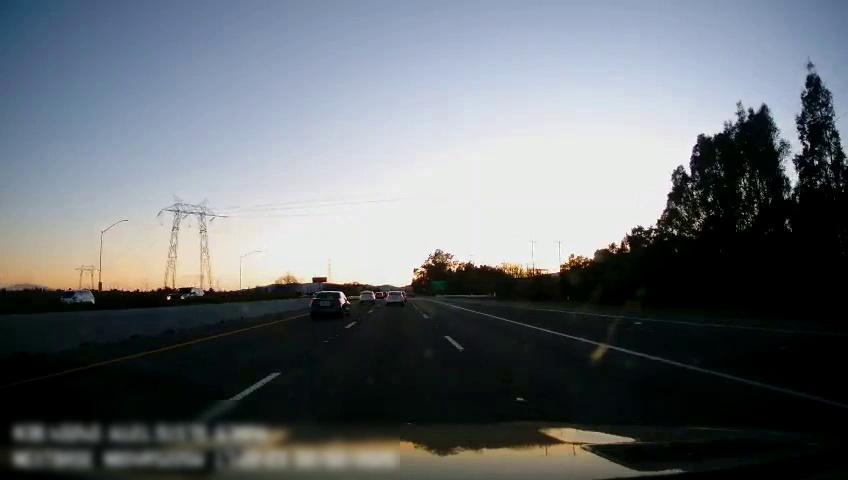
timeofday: Day
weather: Sunny
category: Drivable Space
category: Vehicles | Car
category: Vehicles | SUV
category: Vehicles | SUV
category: Vehicles | Car
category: Vehicles | Car
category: Vehicles | Truck
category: Lanes | Current Lane
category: Lanes | Current Lane
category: Lanes | Alternate Lane
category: Lanes | Alternate Lane
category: Lanes | Alternate Lane
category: Traffic | Signs